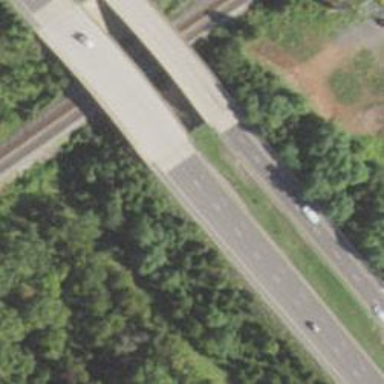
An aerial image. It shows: Bridge for trunk highway with expressway access.